Interaction volume radius: 5 \u00c5
Interaction volume height: 30 \u00c5
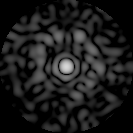
Disorder parameter: 0.8446